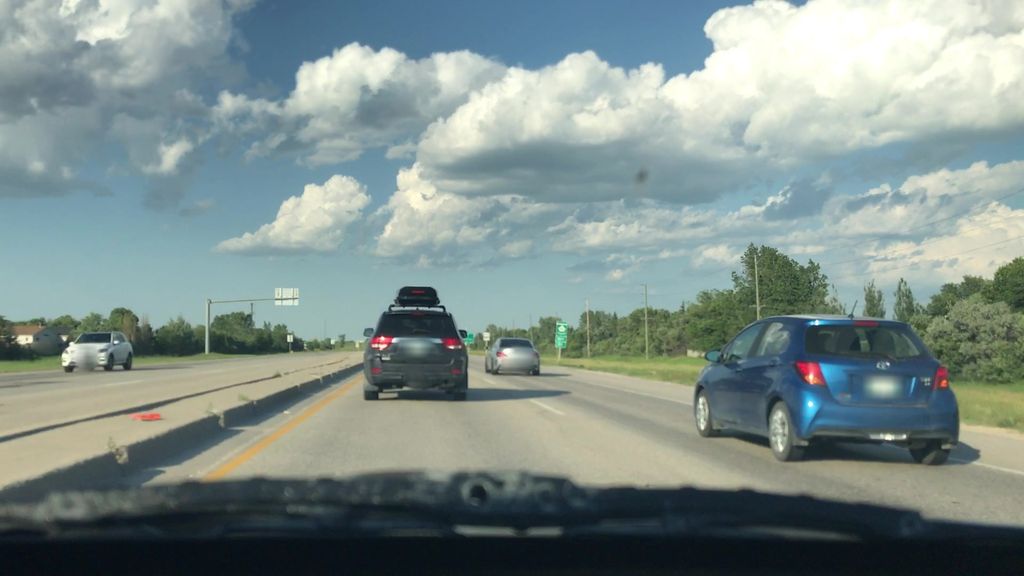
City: winnipeg